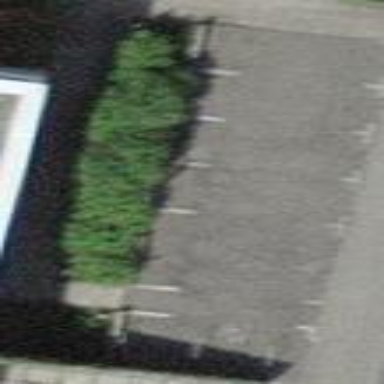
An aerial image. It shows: Parking available on the street side.